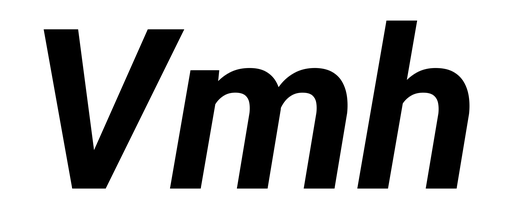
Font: Roboto-Italic_Bold_Italic